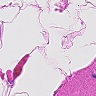
Metastatic tissue present: no